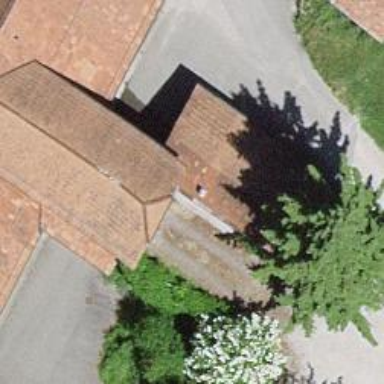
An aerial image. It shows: Rural barn.